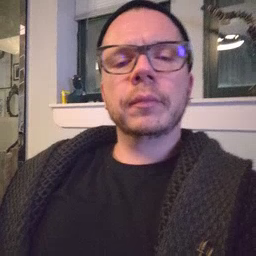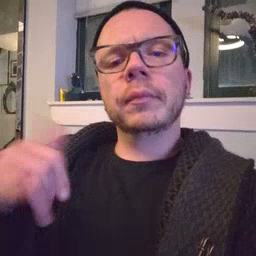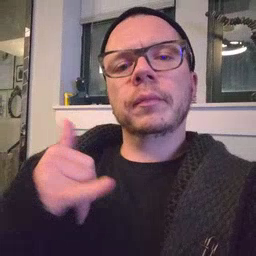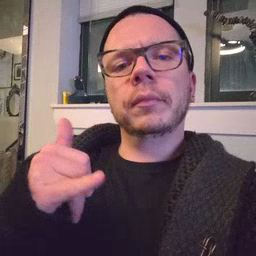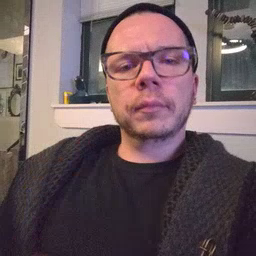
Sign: yellow